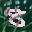
Label: 8